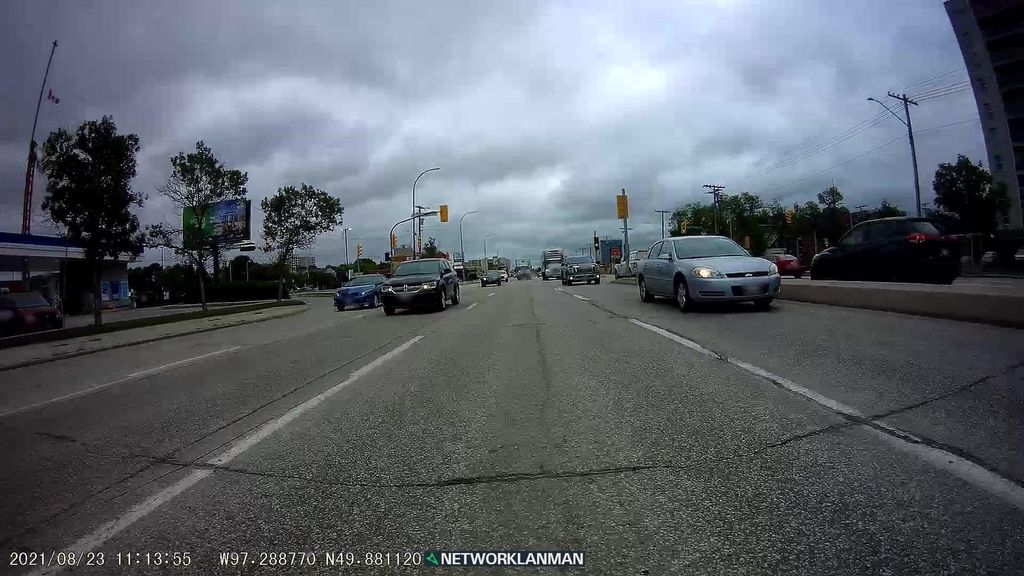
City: winnipeg